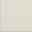
Piece: xx